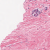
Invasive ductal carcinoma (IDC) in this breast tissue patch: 0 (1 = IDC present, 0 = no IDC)